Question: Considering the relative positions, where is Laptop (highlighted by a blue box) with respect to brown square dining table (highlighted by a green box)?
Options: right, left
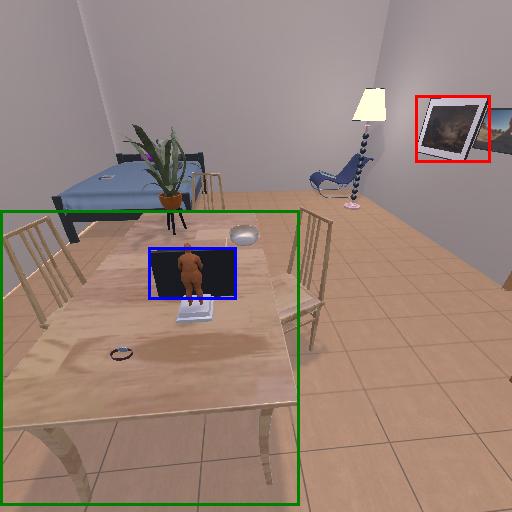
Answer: right